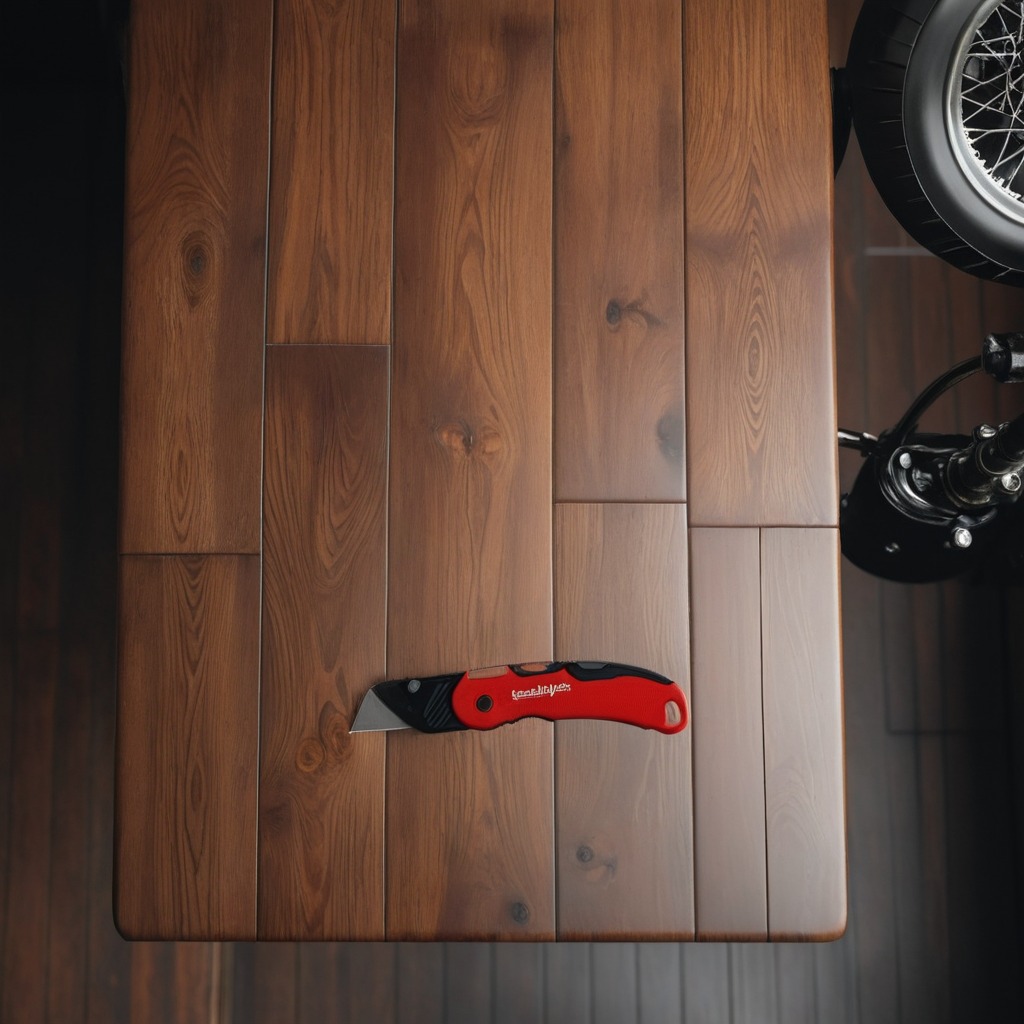
A utility knife is lying on an oil-spilled wooden table in a vintage motorcycle garage.